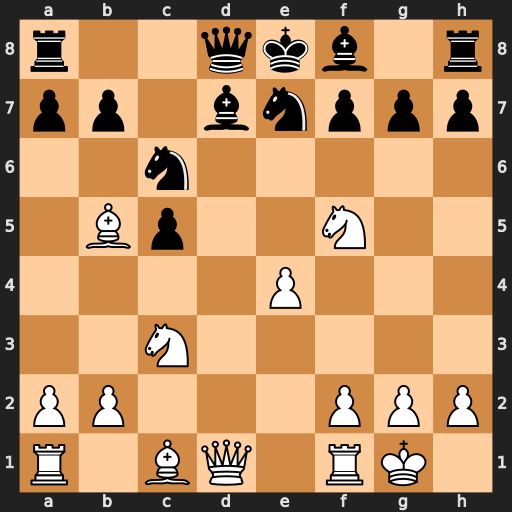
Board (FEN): r2qkb1r/pp1bnppp/2n5/1Bp2N2/4P3/2N5/PP3PPP/R1BQ1RK1
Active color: w
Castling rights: kq
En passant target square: -
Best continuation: Nd6#